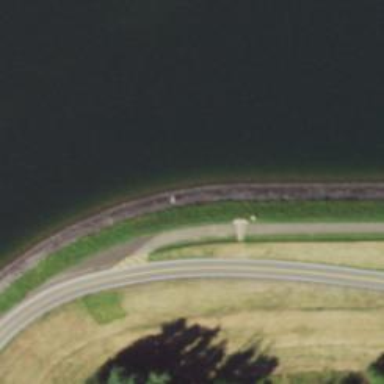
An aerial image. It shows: Path with embankment.